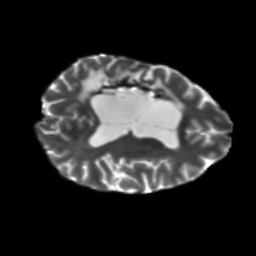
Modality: T2w
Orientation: axial
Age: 31
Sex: female
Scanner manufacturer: siemens
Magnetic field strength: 3 T
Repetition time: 5.47 s
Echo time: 0.0854 s